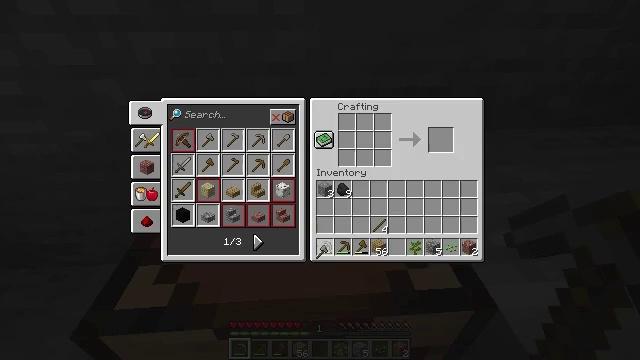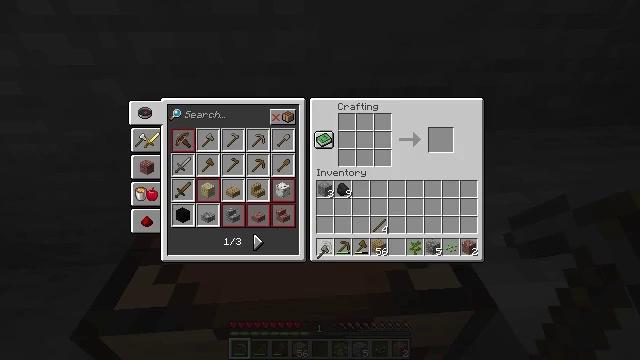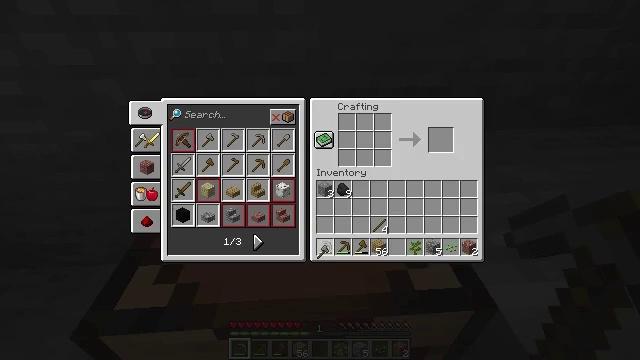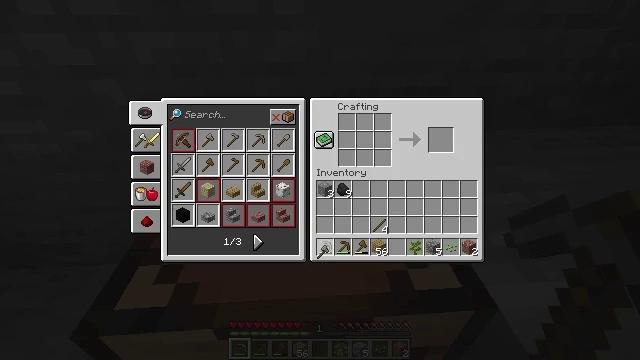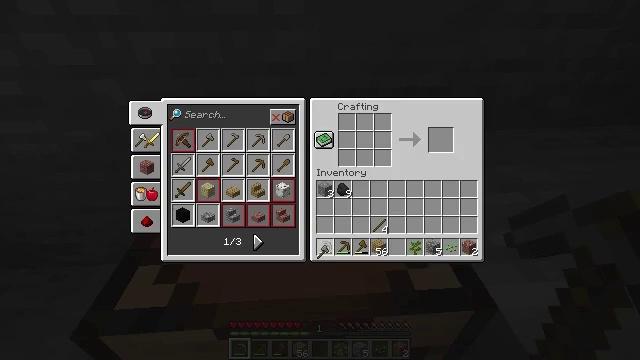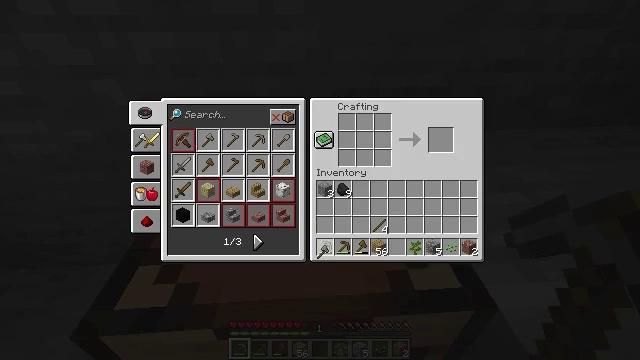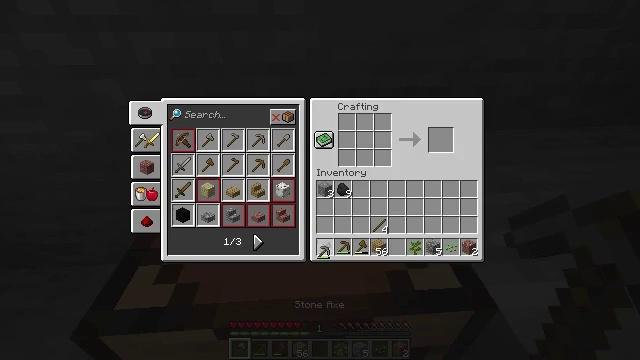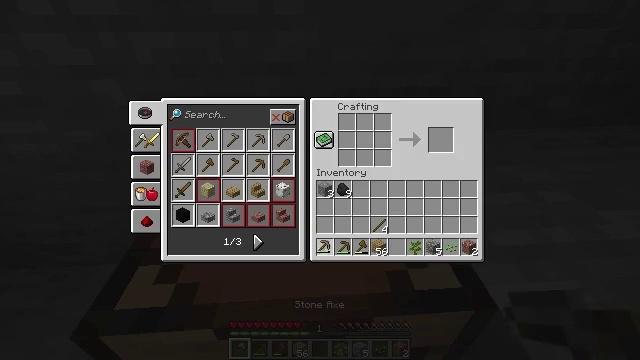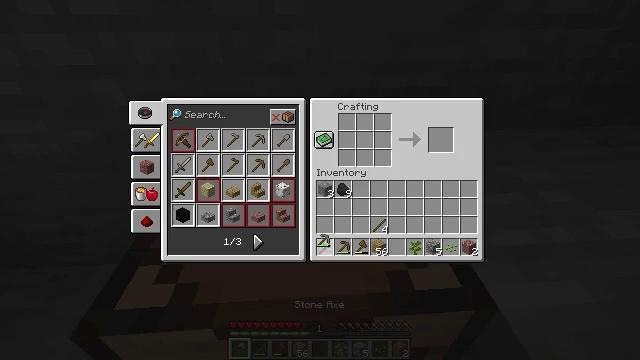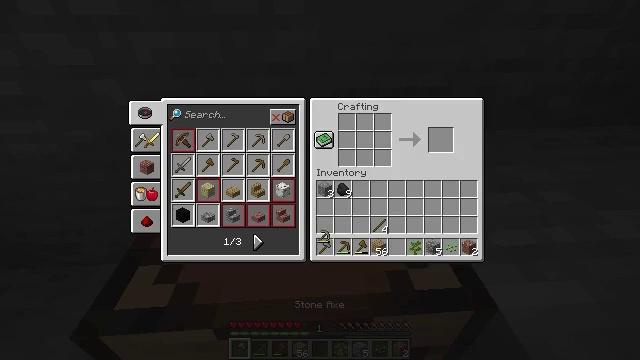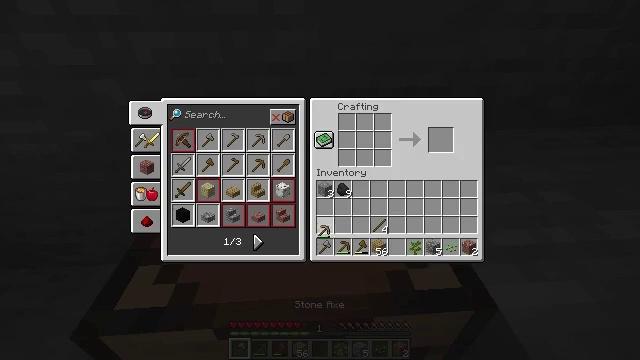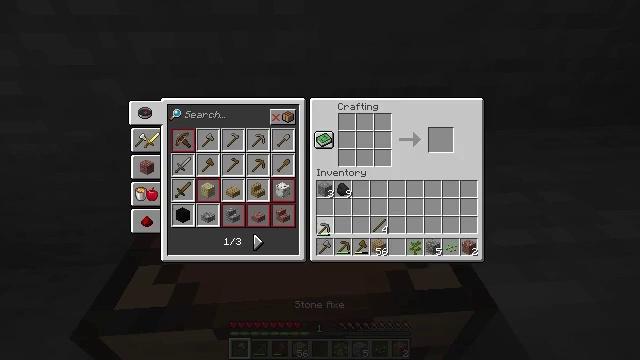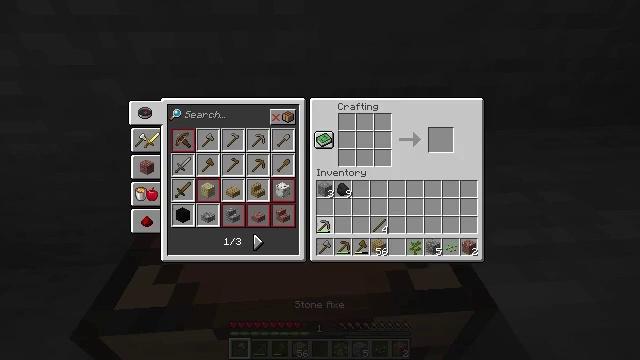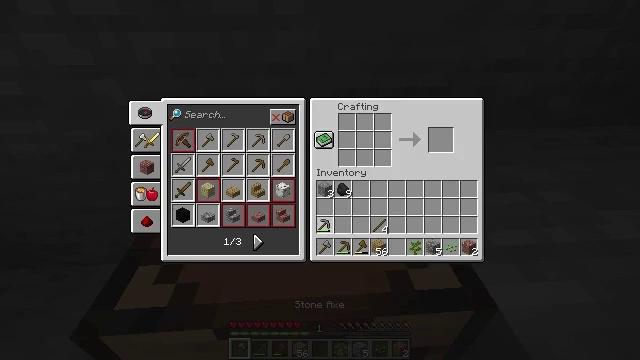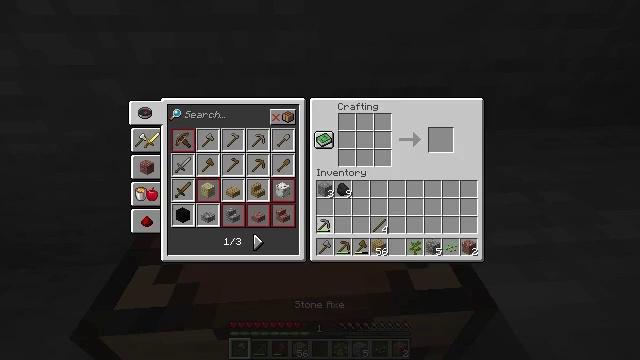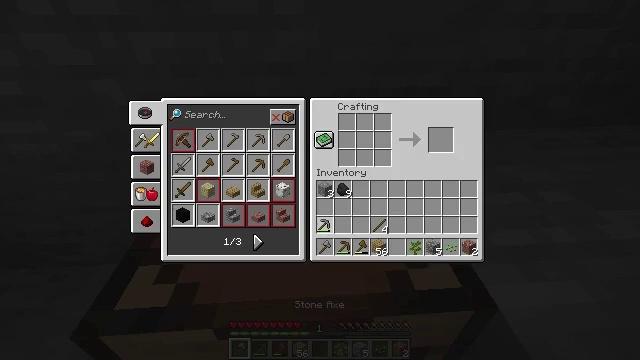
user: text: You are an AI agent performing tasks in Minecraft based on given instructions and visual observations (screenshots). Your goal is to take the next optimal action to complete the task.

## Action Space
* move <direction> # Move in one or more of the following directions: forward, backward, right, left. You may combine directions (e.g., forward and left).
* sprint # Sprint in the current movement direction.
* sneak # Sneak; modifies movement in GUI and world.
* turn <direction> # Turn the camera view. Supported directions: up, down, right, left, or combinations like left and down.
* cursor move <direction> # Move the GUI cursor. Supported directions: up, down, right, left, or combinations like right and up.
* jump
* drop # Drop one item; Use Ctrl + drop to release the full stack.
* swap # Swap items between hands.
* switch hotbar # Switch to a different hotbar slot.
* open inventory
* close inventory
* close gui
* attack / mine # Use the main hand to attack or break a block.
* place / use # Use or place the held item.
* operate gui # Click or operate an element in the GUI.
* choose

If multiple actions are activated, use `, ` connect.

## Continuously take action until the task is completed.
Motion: motion action
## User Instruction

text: Mine stone underground.
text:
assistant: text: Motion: no_op
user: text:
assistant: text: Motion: attack / mine
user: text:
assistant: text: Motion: attack / mine
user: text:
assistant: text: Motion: attack / mine
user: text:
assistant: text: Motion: attack / mine
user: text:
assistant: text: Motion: no_op
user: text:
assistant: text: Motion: no_op
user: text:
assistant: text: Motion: no_op
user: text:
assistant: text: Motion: no_op
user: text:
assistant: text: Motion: no_op
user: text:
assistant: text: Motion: no_op
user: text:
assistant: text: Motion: no_op
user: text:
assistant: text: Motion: no_op
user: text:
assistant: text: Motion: attack / mine
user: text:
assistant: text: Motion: attack / mine
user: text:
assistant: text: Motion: attack / mine
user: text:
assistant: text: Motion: attack / mine
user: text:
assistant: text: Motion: attack / mine
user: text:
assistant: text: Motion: no_op
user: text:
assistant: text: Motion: no_op
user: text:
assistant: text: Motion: no_op
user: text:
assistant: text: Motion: no_op
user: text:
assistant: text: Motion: no_op
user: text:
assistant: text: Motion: no_op
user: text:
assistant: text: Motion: no_op
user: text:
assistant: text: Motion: no_op
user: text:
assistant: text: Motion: no_op
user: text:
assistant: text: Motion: open inventory
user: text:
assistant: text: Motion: open inventory
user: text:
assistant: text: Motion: open inventory